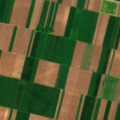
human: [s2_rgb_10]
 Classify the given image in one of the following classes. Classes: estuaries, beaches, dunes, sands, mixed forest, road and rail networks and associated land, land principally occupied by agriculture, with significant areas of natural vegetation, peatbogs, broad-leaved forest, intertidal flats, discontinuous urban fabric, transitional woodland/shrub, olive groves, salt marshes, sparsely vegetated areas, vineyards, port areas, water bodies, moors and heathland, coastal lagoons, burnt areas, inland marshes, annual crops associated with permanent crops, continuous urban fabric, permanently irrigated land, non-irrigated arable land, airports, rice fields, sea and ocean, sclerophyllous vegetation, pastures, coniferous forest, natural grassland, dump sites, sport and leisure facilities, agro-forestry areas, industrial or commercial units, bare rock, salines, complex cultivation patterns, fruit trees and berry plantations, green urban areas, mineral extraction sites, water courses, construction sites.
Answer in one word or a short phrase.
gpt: non-irrigated arable land